Question: I am using Leave API but the problem is this API render pdf files low quality is there any possible way to solve this issue ?

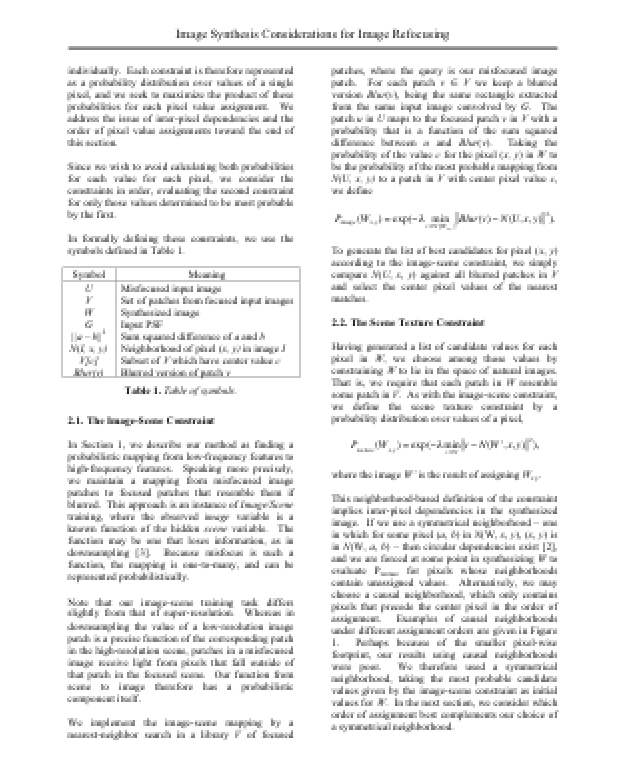
Answer: This new API by Vortec4800 fixed low quality and retina support , download and use it ;)
<URL>